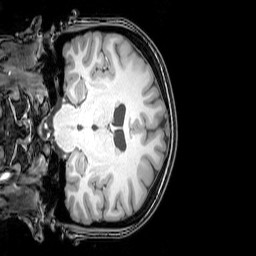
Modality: T1w
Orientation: coronal
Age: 24
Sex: female
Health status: healthy
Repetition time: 0.081 s
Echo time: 0.037 s